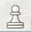
Piece: wP